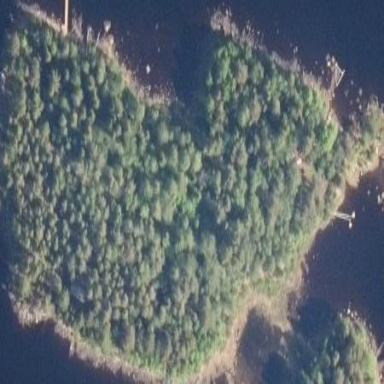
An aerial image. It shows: Islet.